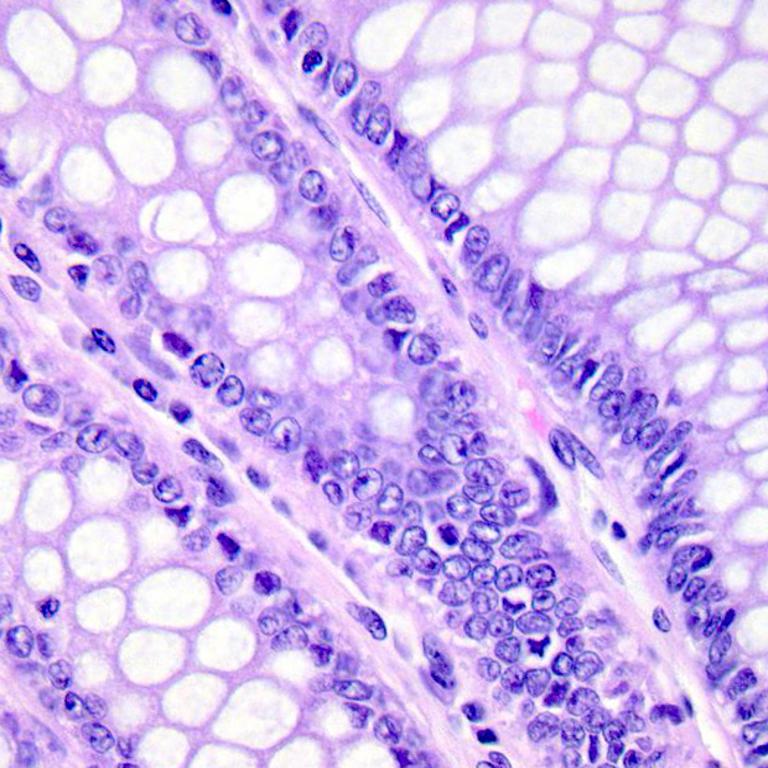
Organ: colon
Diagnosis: benign